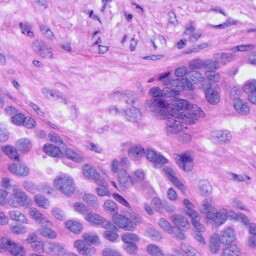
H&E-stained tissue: Ovarian